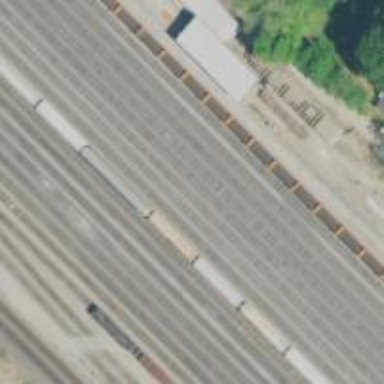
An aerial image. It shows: View of railway yard.